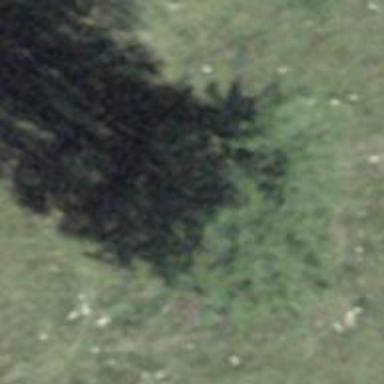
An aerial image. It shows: Needle-leaved tree in its natural environment.